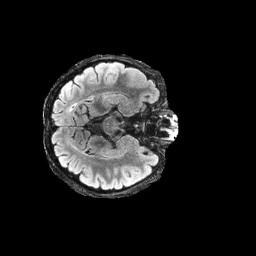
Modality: FLAIR
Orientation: axial
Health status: ill
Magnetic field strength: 3 T